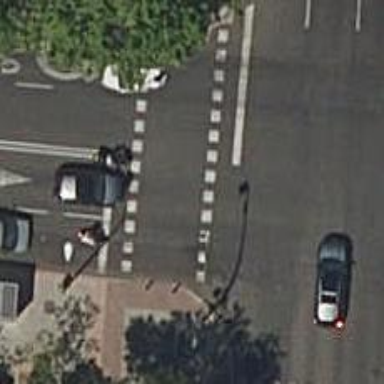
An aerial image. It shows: Crossing with traffic signals.